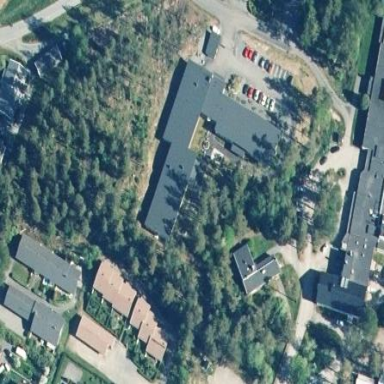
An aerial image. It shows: Building.